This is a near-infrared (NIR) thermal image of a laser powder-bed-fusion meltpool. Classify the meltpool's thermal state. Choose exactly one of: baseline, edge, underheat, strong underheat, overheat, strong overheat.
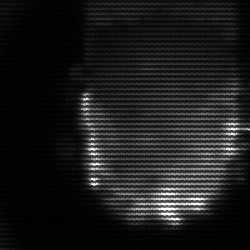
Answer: baseline